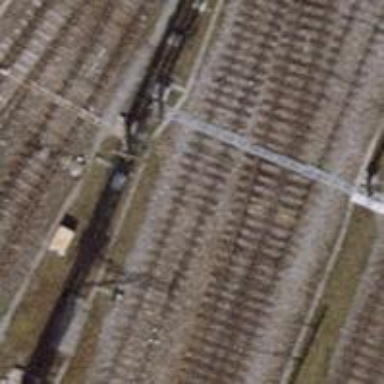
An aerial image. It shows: Single-track railway siding with electrified contact lines.